Field crop: maize
Growth stage: 2
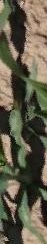
Species: maize